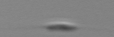
Label: Cylindrotheca_morphotype1